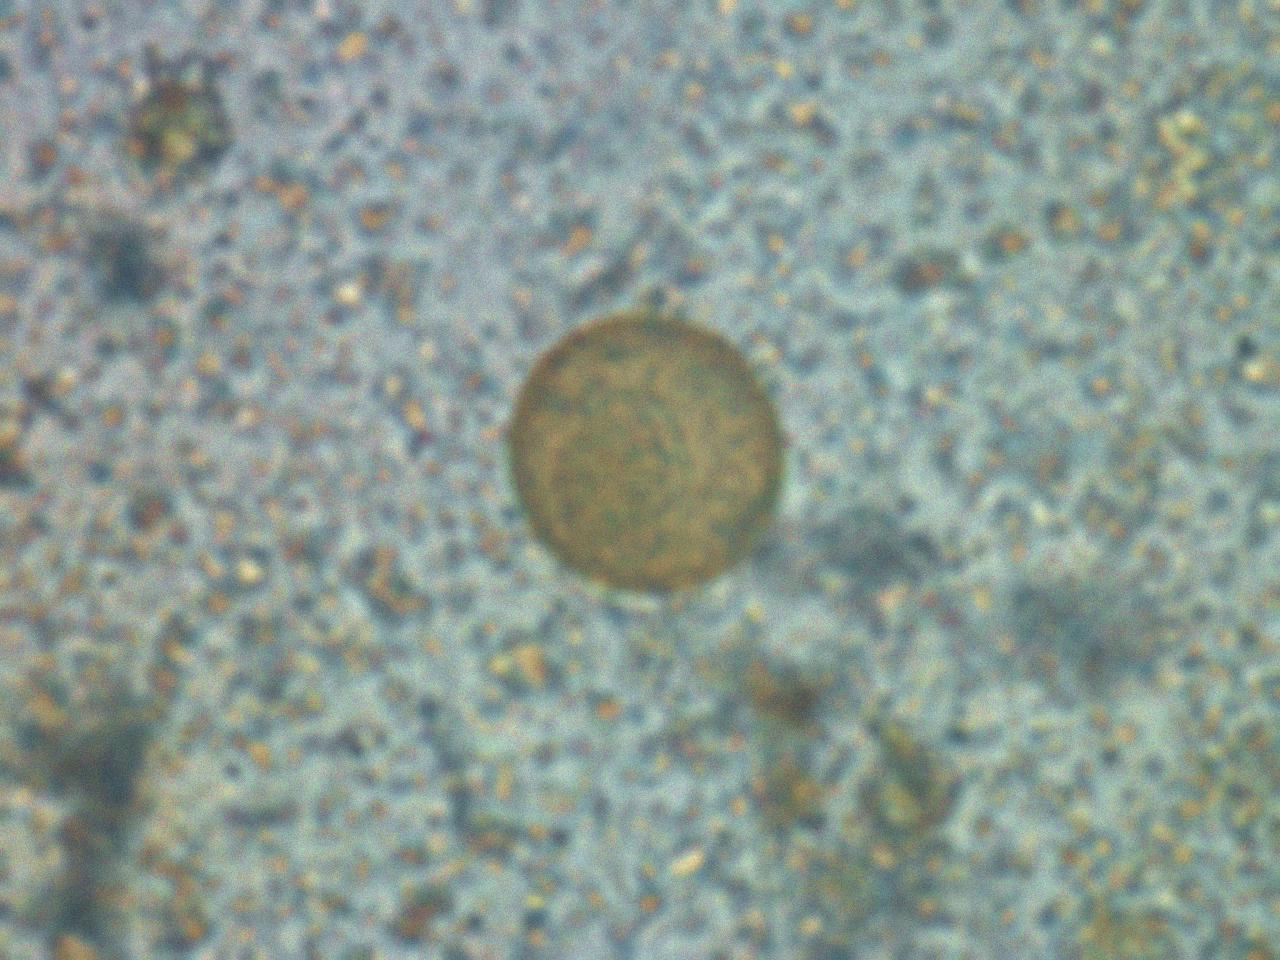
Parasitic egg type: Hymenolepis diminuta